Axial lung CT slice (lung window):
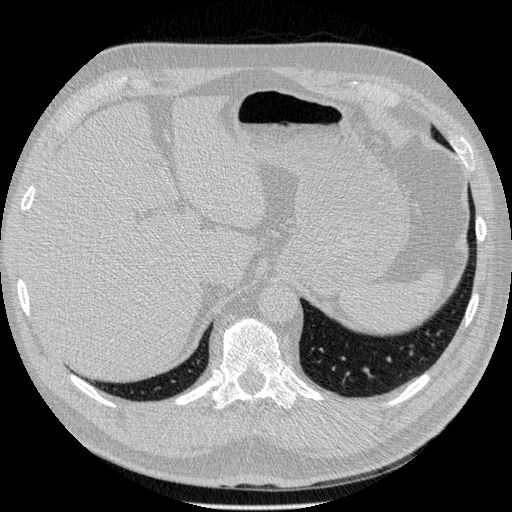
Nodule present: no